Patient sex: F
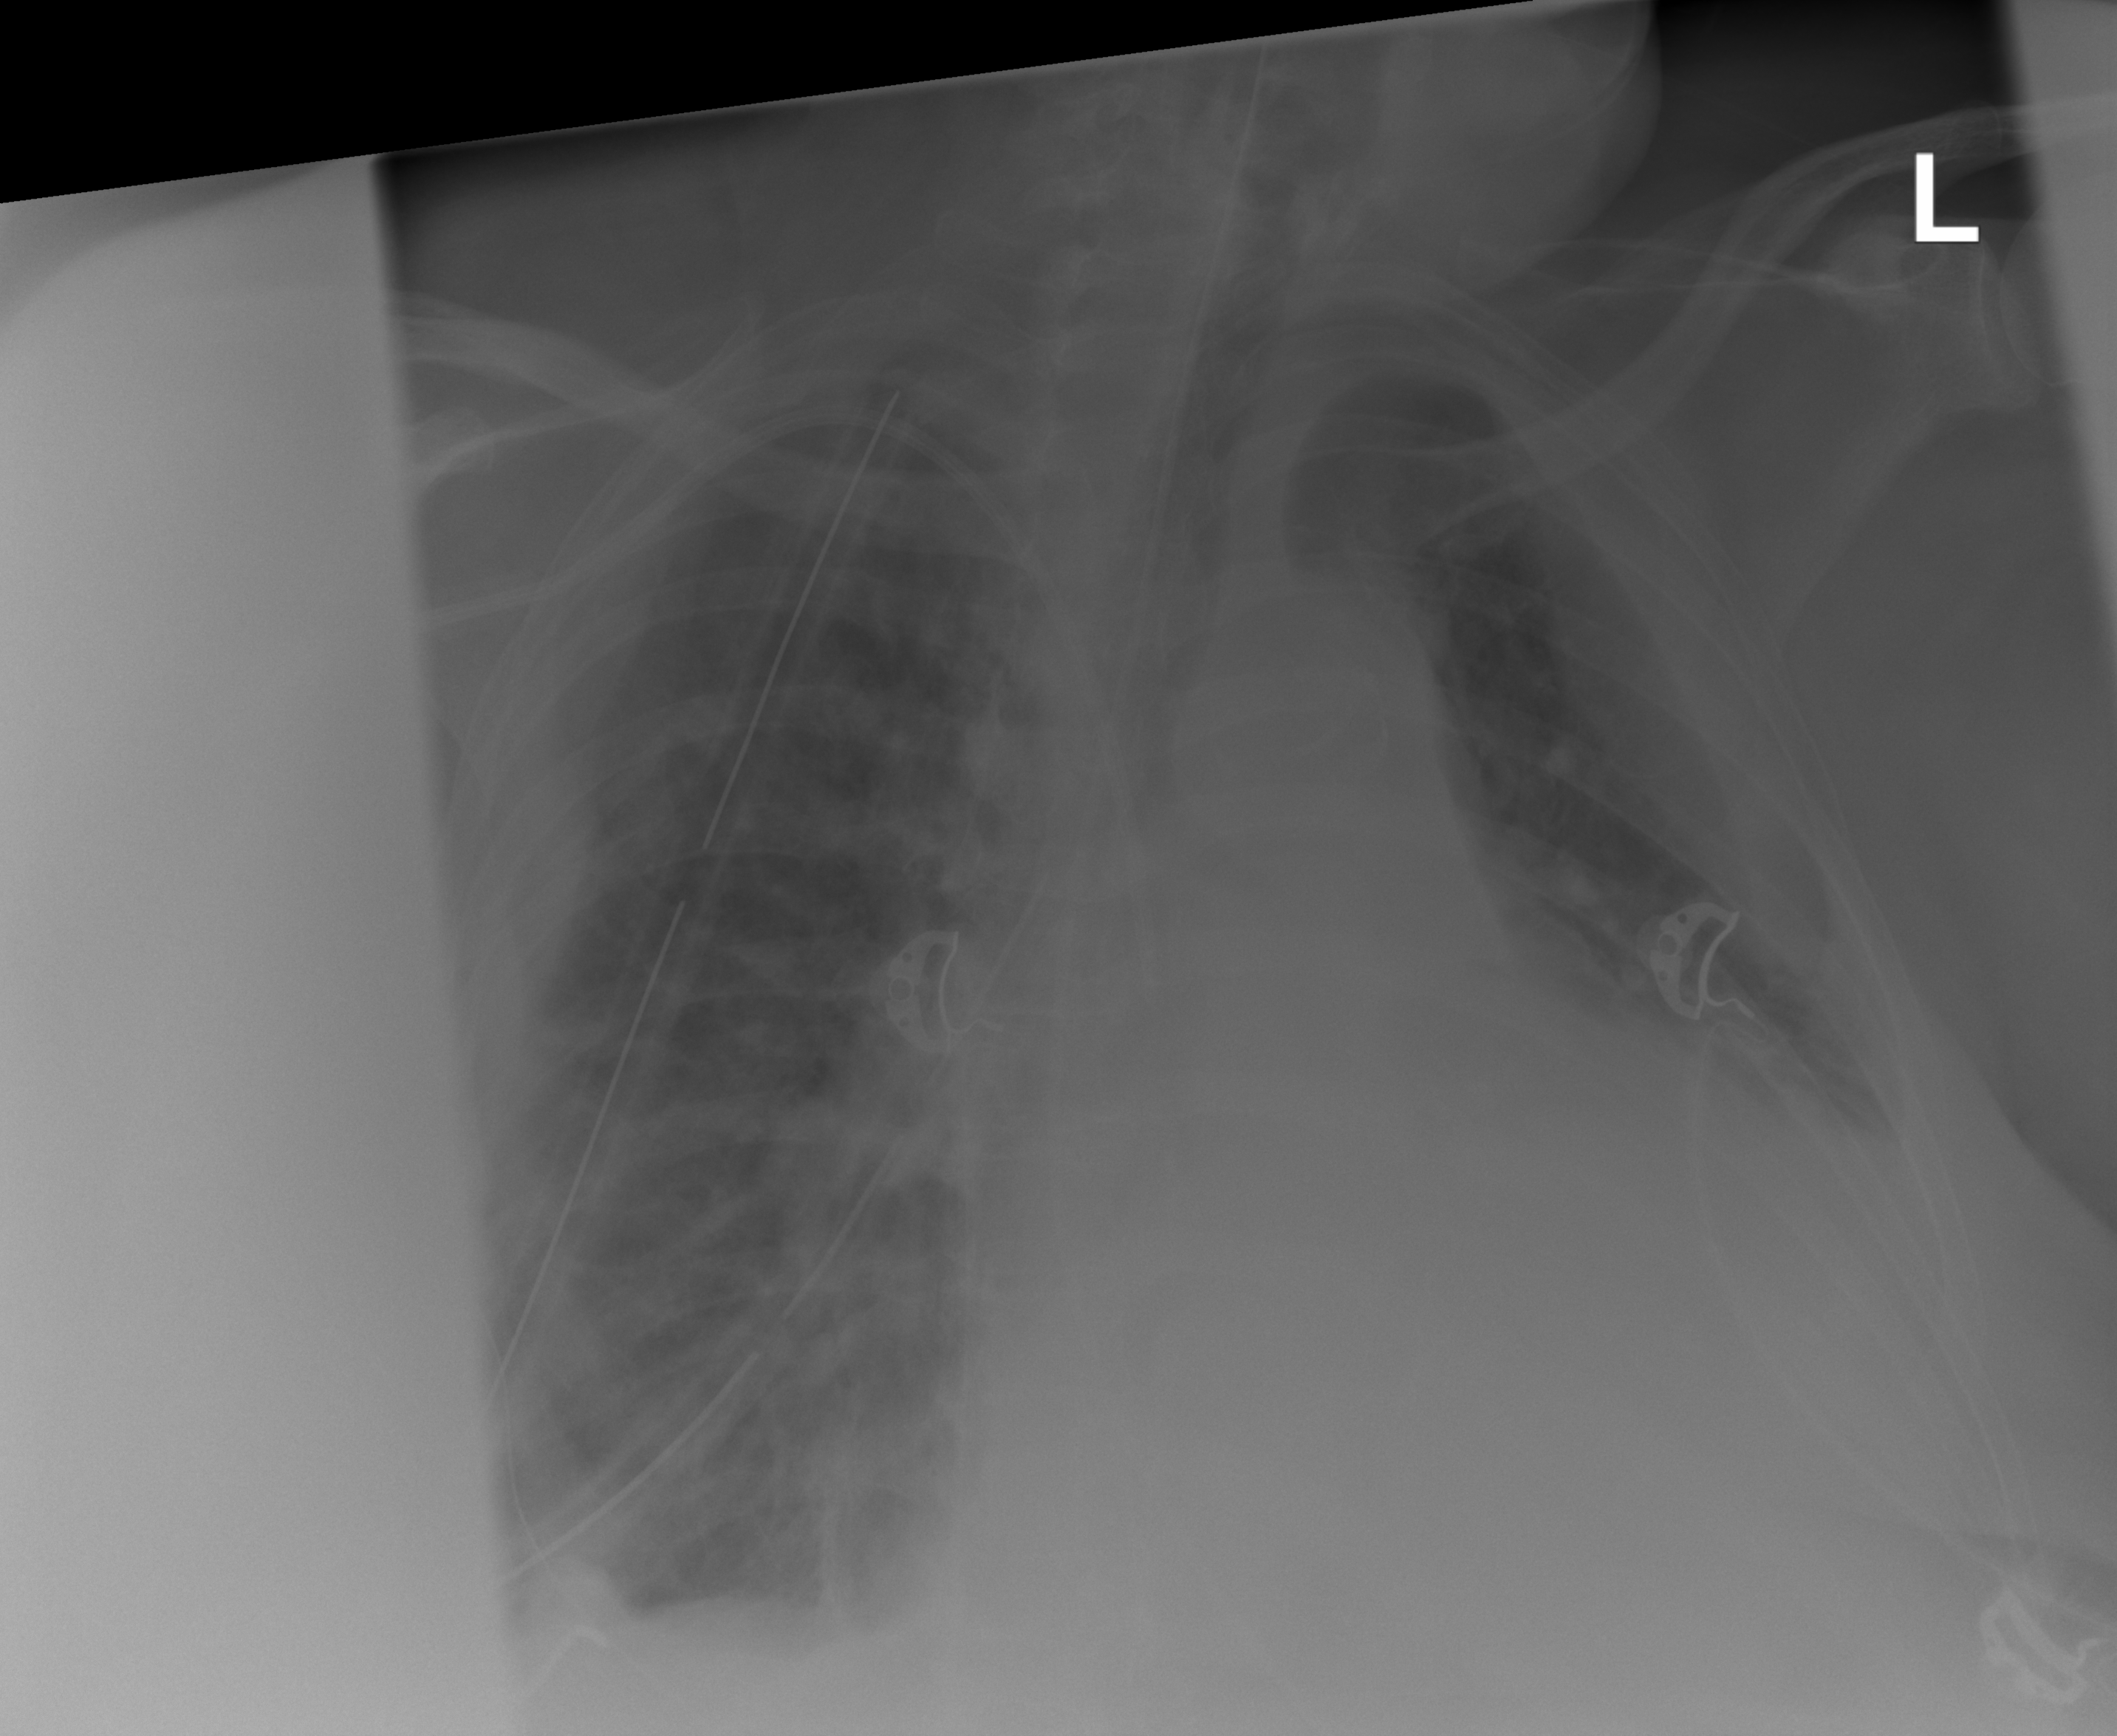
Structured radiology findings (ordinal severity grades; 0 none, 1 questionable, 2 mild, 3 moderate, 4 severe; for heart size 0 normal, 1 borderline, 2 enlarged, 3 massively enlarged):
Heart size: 2
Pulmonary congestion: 2
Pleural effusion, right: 0
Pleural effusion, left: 2
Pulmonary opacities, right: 0
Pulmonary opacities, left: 0
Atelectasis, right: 2
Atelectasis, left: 2